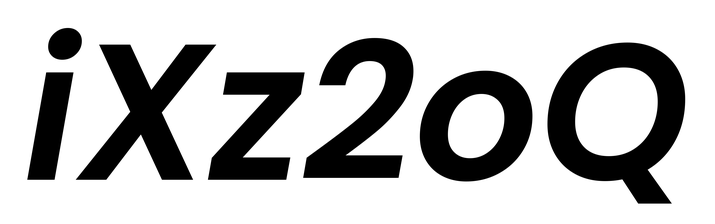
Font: Poppins-SemiBoldItalic